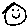
Label: smiley face